Question: here is the code for my learning purpose...
'''
using System;
using System.Collections.Generic;
using System.Linq;
using System.Text;
using System.Threading.Tasks;
namespace Calculator
{
abstract class calculator
{
internal abstract int add();
internal abstract int sub();
internal abstract int mul();
internal abstract int div();
internal abstract double square();
internal abstract double underroot();
}
class mycalculator : calculator
{
public mycalculator() :base()
{
}
private int num1, num2;
public int opr1
{
get { return num1; }
set{num1 = value;}
}
public int opr2
{
get { return num2; }
set { num2 = value; }
}
internal override int add() {
return num1 + num2;
}
internal override int sub()
{
return num2 - num1;
}
internal override int mul()
{
return num1 * num2;
}
internal override int div()
{
if(num1 > num2){
return num1 / num2;
}else
{
//Console.WriteLine(num1 + " Must be greater than " + num2 + " and " + num2 + "can not be zero" );
return 0;
}
}
internal override double square()
{
return num1 * num1;
}
internal override double underroot()
{
return Math.Sqrt(num1);
}
}
class Program
{
static void Main(string[] args)
{
char choice = 'y';
while (choice == 'Y' || choice == 'y')
{
Console.WriteLine("
Please Select your Operation....!
");
Console.WriteLine("Press 1 for Addtion
");
Console.WriteLine("Press 2 for Subtraction
");
Console.WriteLine("Press 3 for Multiplication
");
Console.WriteLine("Press 4 for Division
");
Console.WriteLine("Press 5 for square
");
Console.WriteLine("Press 6 for UnderRoot
");
int opt;
opt = Convert.ToInt32(Console.Read());
mycalculator c = new mycalculator();
switch (opt)
{
case '1':
int a;
Console.WriteLine("Please Enter Your First Operand");
a = Convert.ToInt32(Console.Read());
// a = int.Parse(Console.ReadLine());
c.opr1 = a;
Console.WriteLine("Please Enter Your Second Operand");
c.opr2 = Convert.ToInt32(Console.Read());
Console.WriteLine(c.opr1 + " + " + c.opr2 + " = " + c.add());
break;
default:
Console.WriteLine("Invalid Choice");
break;
}
Console.WriteLine("
Do you want to Perform more calculations??
");
Console.WriteLine("Press 'Y' or 'y' to continue, any other key to exit");
choice = Console.ReadKey().KeyChar;
// Console.WriteLine(choice);
}
Console.Read();
}
}
}
'''
just omitted case for subtraction, multiplication etc for the sake to keep the code less in size...
Problem is :
When I press 1 to add two numbers, It should take first operand and 2nd operand, then, it should show the result... but instead, it shows
'''
13 + 10 = 23
'''
and if I do for for any other function, say for multiplication it shows
'''
13*10 = 130
'''
and so on
'''
13-10 = 3
'''
the Program doesnot ask me to enter values, just shows the result with presumed operand1 as 13, and operand2 as 10....
I never specified anything like that..
can somebody point me from which part of hell these two numbers are Automatically comming???
cursing c# and Visual Studio 2012 right now :(

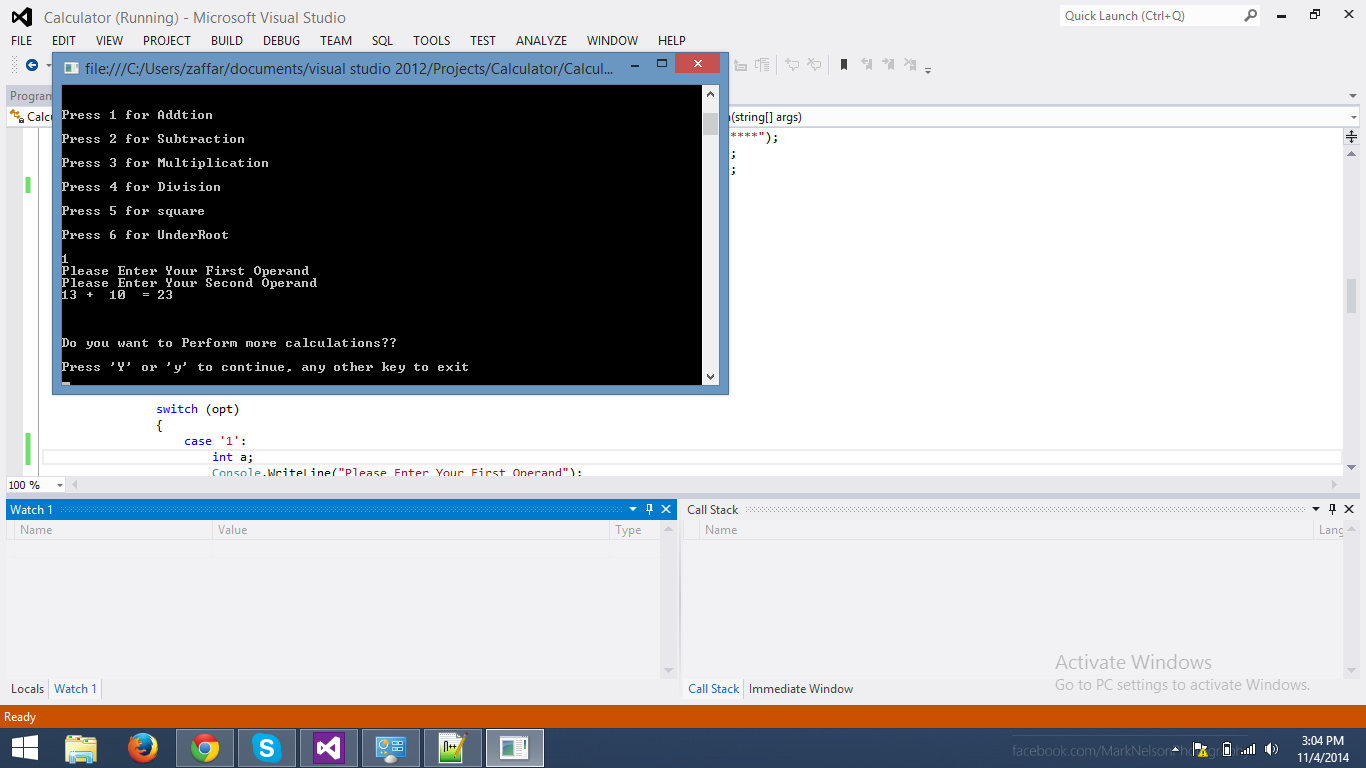
Answer: You define opt as integer.
'''
int opt;
opt = Convert.ToInt32(Console.ReadLine());
switch (opt)
{
case '1':
//...
'''
You should then within the switch check for integer values:
'''
case 1:
// ....
'''
Hope it helps.